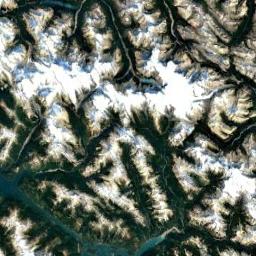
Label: snowberg